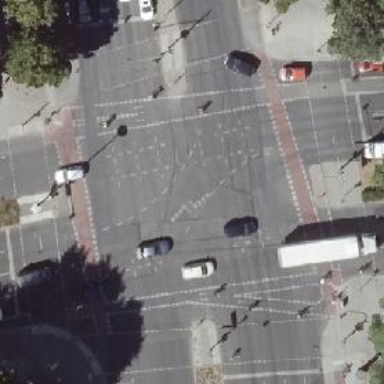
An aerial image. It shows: Primary highway junction with asphalt surface.